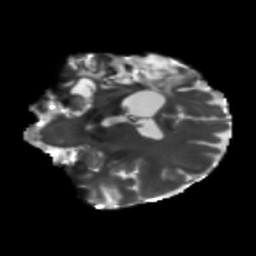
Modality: T2w
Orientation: coronal
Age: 51
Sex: female
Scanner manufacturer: siemens
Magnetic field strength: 3 T
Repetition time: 5.47 s
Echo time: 0.0854 s